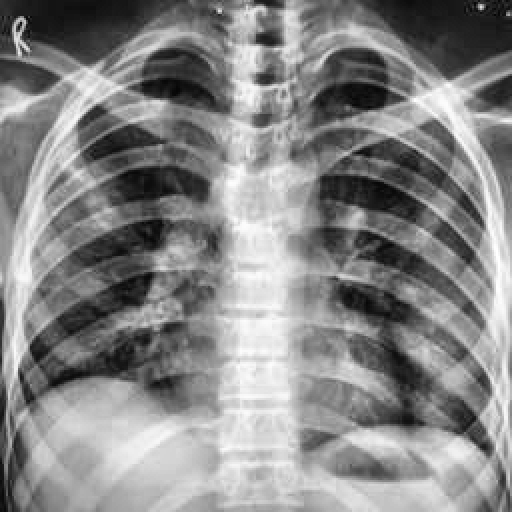
Finding: TUBERCULOSIS